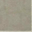
Piece: xx